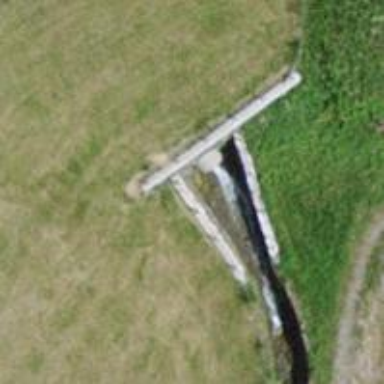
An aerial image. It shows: Culvert tunnel.